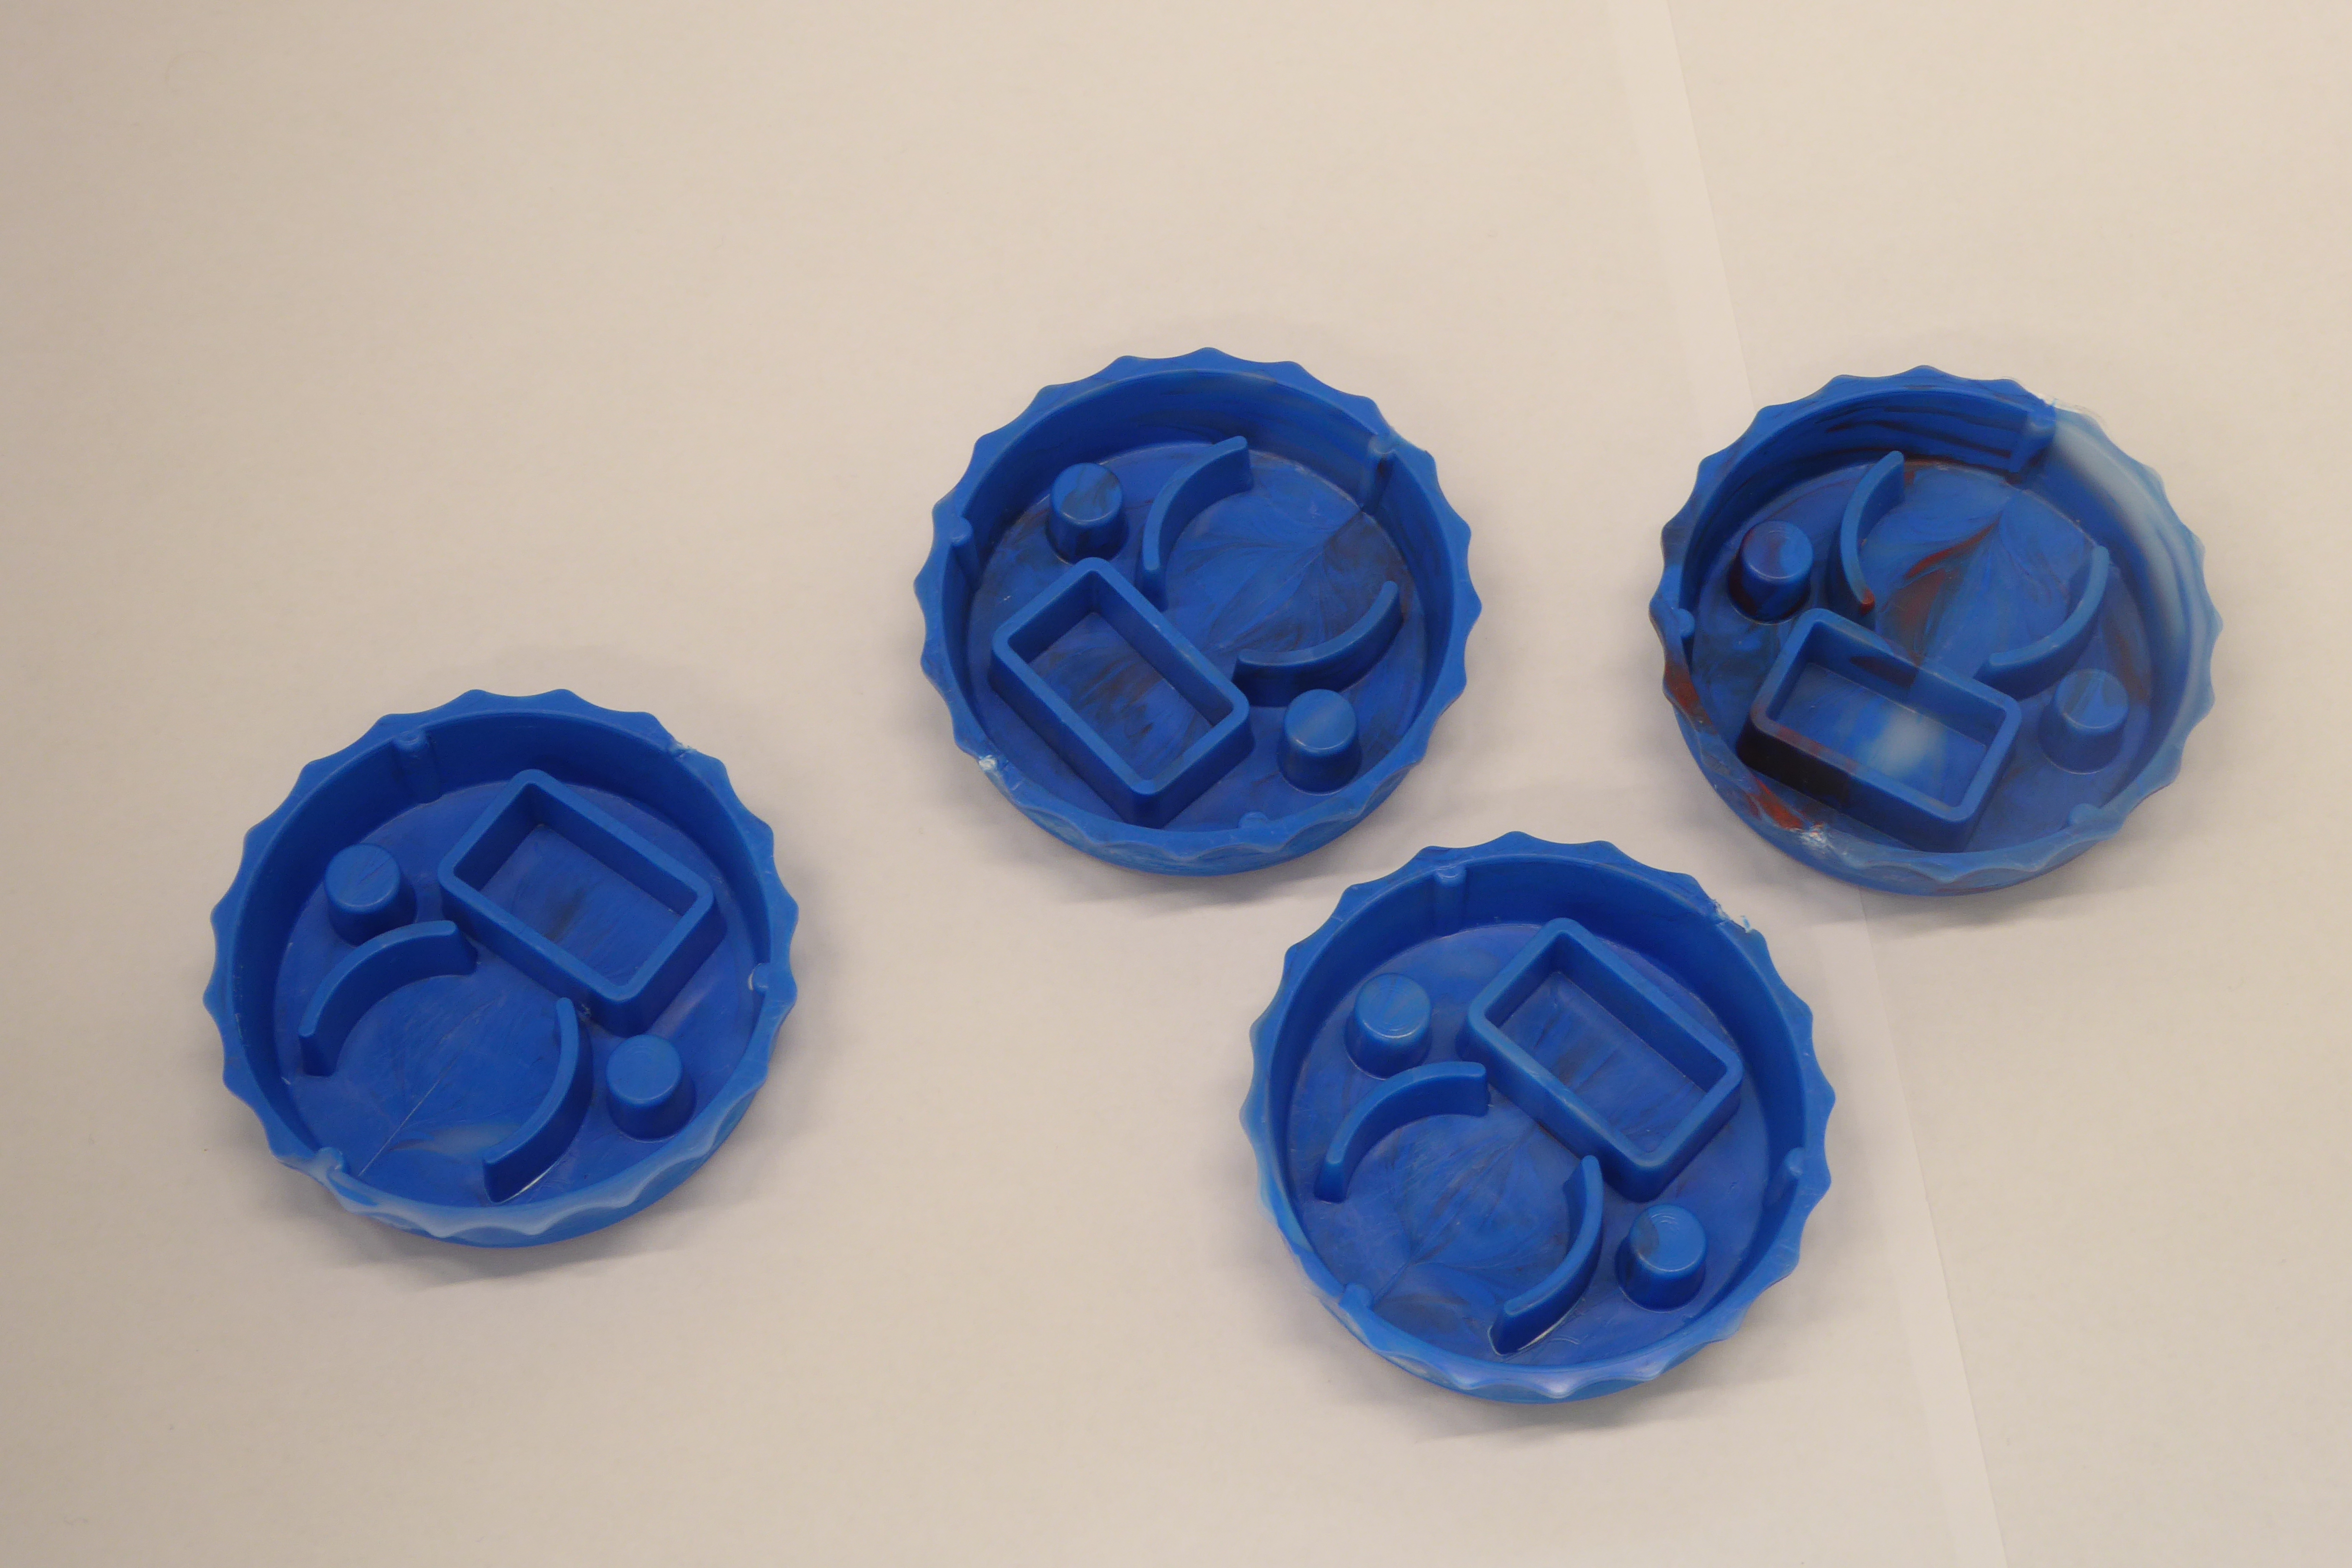
Label: Bottle Opener - Cover